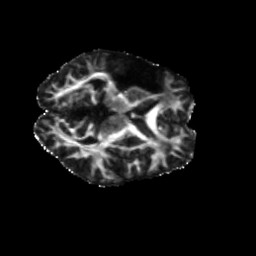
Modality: FA
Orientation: axial
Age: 36
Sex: female
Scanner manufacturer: siemens
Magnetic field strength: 3 T
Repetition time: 5.47 s
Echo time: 0.0854 s